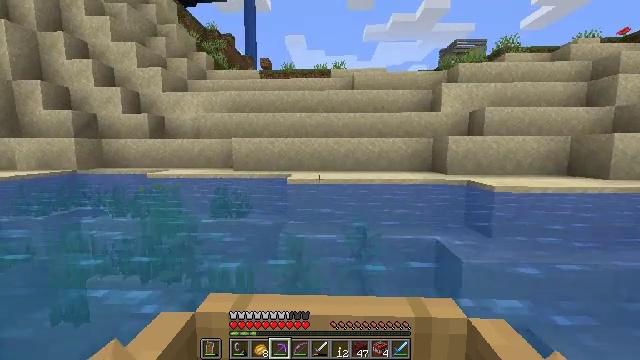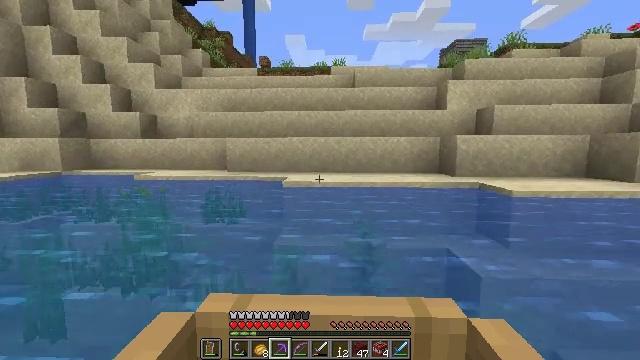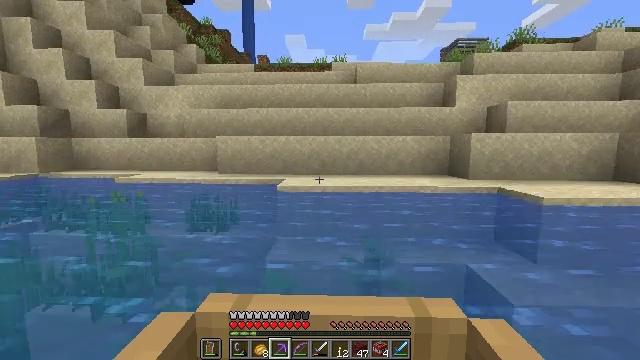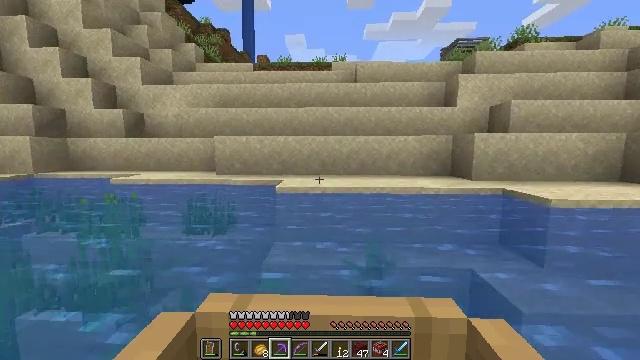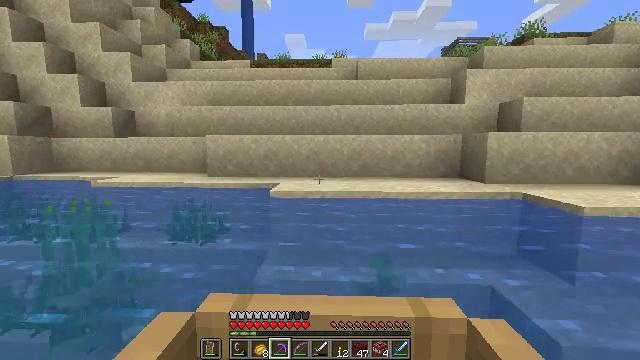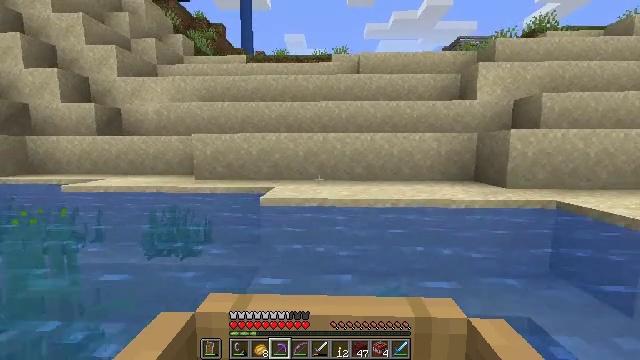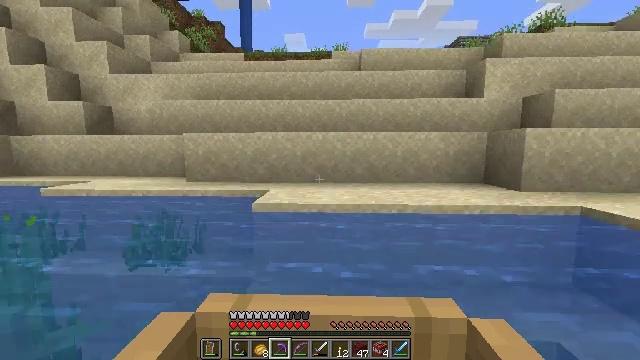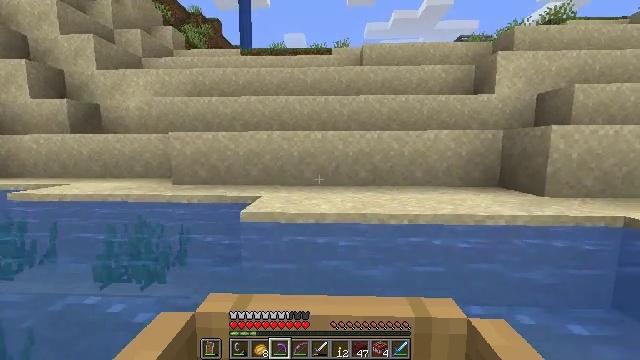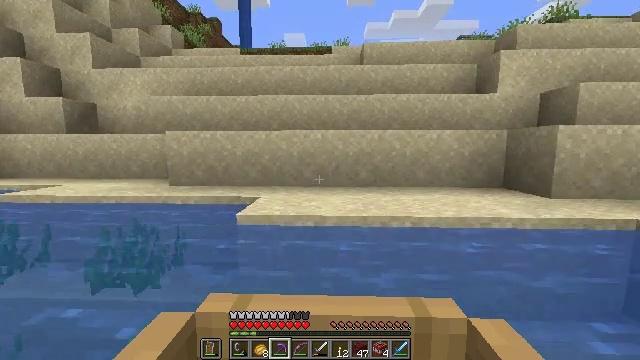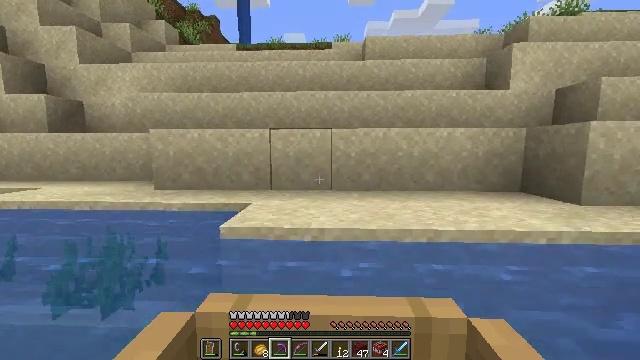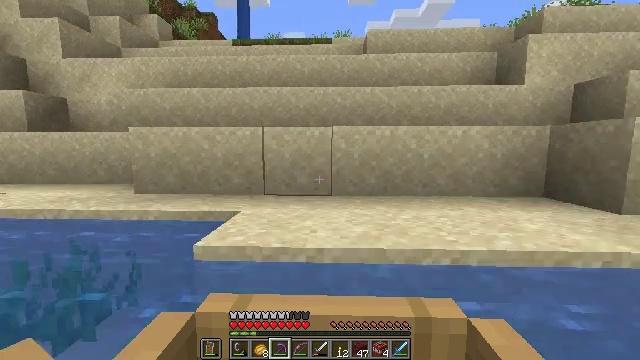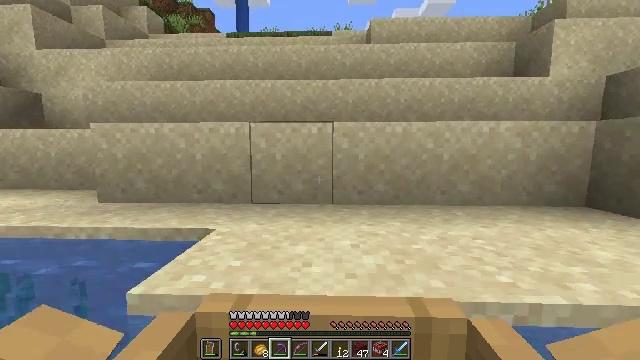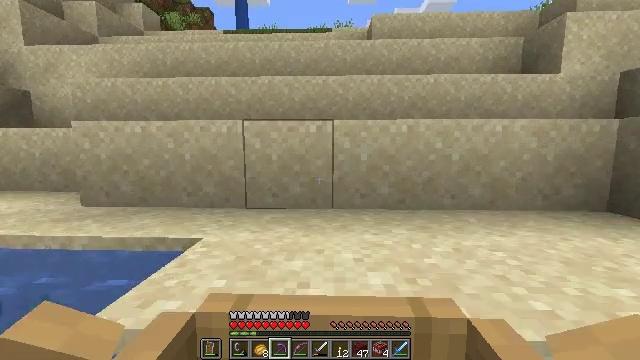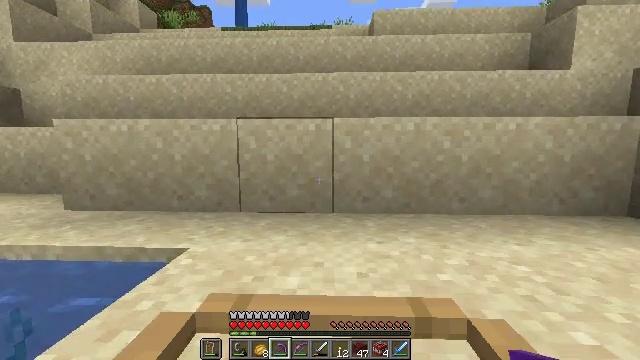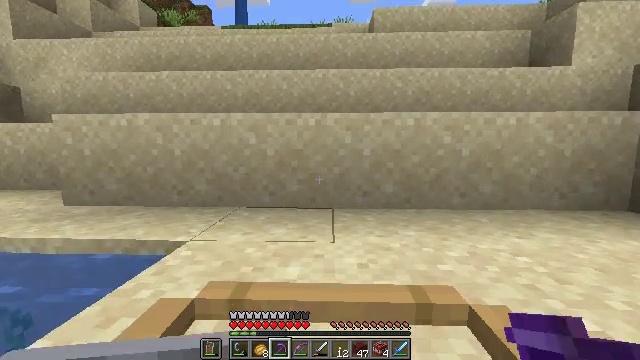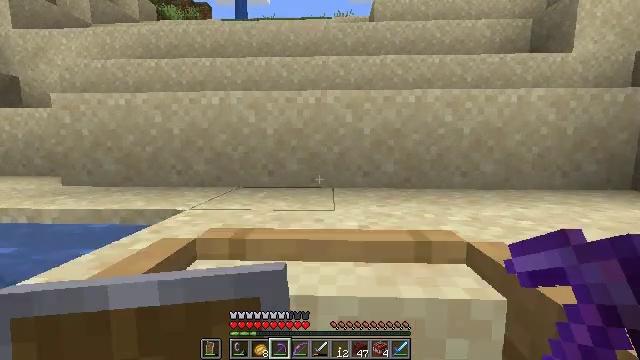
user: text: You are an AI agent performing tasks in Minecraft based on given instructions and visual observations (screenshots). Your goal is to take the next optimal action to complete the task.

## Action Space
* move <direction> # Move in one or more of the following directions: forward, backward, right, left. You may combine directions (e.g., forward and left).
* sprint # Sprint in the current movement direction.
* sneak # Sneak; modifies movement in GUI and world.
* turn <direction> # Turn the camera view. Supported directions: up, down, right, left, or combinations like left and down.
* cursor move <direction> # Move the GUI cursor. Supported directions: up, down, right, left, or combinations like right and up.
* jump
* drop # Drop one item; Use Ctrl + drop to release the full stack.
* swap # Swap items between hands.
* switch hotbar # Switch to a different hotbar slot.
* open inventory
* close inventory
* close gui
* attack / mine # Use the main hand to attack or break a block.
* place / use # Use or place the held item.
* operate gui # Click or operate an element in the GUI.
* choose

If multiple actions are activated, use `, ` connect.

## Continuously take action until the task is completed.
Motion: motion action
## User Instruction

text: Heat ancient debris in the furnace to get netherite scrap.
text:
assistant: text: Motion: move forward
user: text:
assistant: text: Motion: move forward
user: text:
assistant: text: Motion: move forward
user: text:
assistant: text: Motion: move forward
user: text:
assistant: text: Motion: move forward
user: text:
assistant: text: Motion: move forward
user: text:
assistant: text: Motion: move forward
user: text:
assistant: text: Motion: move forward
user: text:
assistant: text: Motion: move forward
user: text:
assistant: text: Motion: move forward
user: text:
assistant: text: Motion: move forward
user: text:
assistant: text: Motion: no_op
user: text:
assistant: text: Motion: sneak
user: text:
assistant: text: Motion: sneak
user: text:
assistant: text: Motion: sneak
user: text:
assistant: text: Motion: sneak
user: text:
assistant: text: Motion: no_op
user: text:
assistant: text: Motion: no_op
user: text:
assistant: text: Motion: no_op
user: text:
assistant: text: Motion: no_op
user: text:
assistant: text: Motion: no_op
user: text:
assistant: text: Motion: move forward
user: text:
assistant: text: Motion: move forward
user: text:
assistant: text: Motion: move forward
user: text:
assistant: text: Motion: move forward
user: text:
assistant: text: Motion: move forward
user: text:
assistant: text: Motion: move forward, turn right
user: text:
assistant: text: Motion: move forward, turn right and down
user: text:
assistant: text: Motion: move forward, turn right and down
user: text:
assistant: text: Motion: move forward, turn down